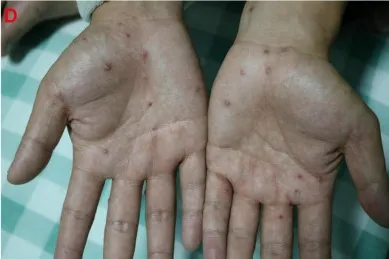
Classic pruritic vesicular rash on trunk.
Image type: medical_photograph (other_medical_photograph)